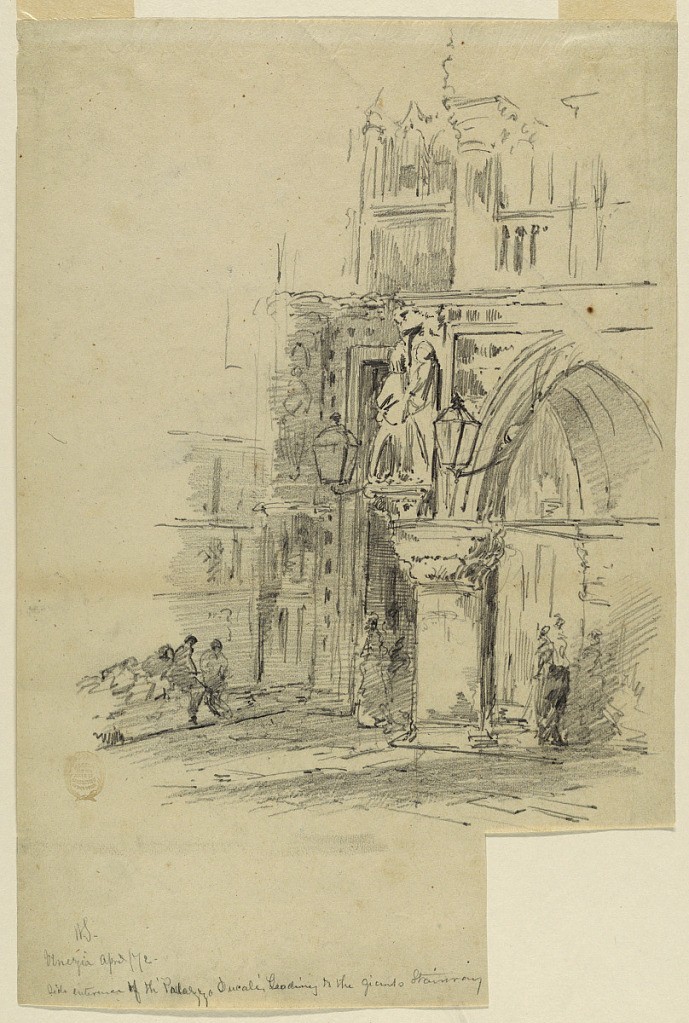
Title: Porta della Carta, Palazzo Ducale, Venice
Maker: Walter Shirlaw, American, b. Scotland, 1838–1909
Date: April 1872
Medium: Graphite on paper
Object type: Drawing
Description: Shown from southwest. The corner column of the Loggia with the Judgment of Solomon in the right foreground. The second floor of the palace and the lower part of St. Mark's are shown. People seated upon the bench.